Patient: sex F, age 57
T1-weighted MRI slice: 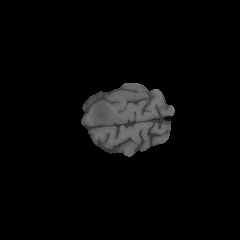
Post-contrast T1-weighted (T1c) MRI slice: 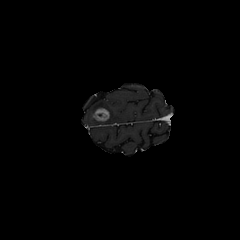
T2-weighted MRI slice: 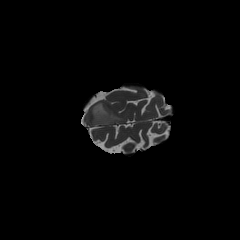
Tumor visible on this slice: yes
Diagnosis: Glioblastoma, IDH-wildtype
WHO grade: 4